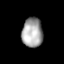
Tissue: lung
Cell type: Endothelial cells
Senescence score: 0.5558
Nuclear area (px): 603
Mean DAPI intensity: 163.335